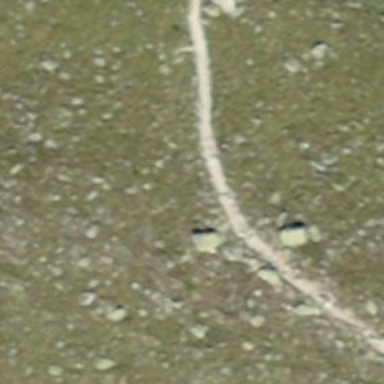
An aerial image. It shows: Path with grade2 tracktype.